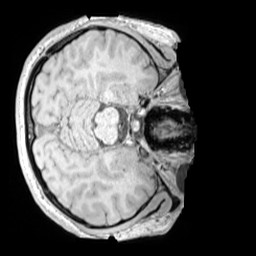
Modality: MP2RAGE
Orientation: axial
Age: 12
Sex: female
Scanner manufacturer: siemens
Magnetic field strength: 3 T
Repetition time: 4 s
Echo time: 0.00303 s